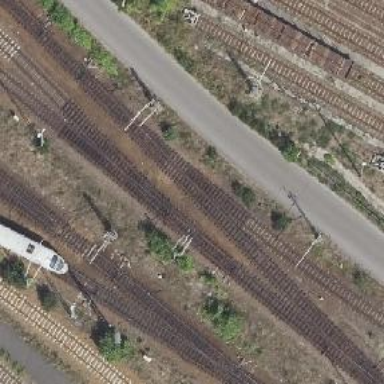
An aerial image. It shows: Railway switch.